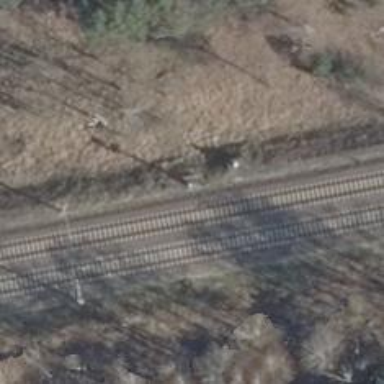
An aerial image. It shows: Railway signal.